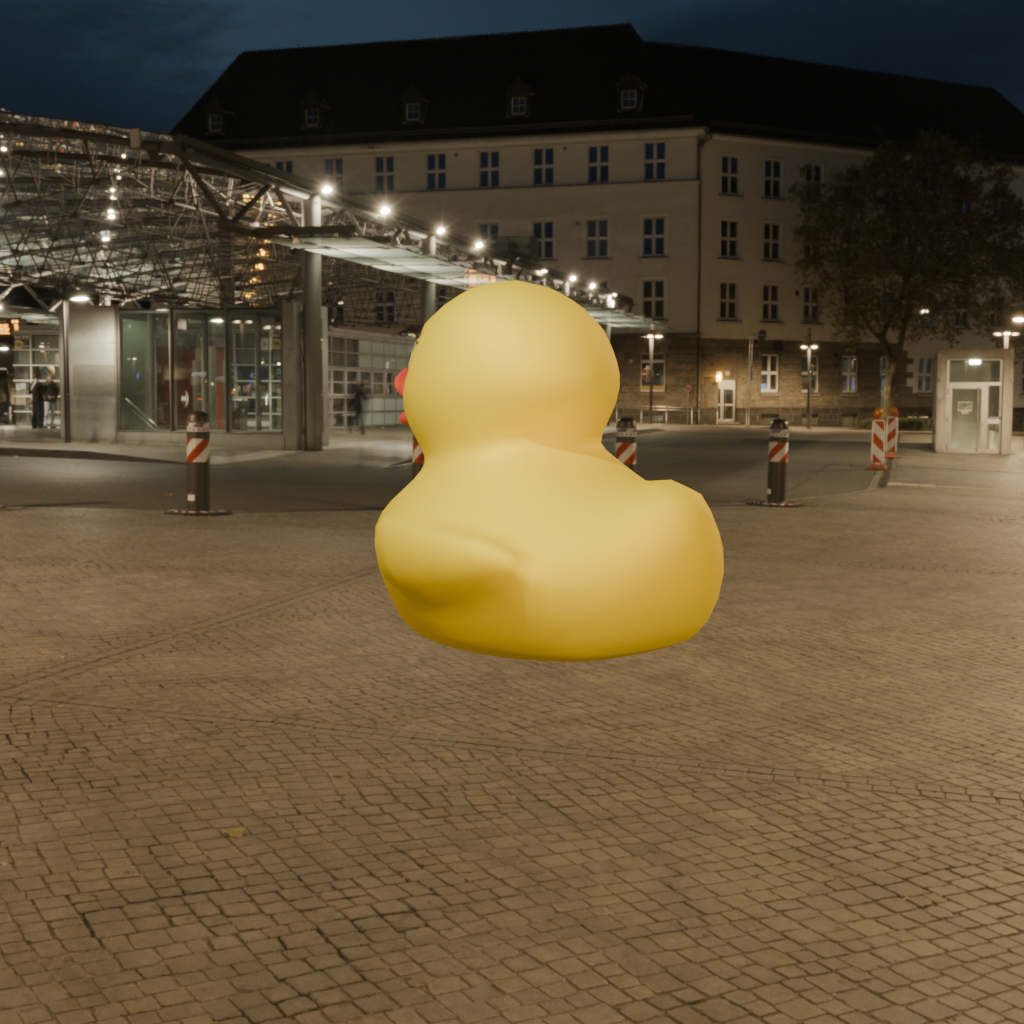
an image of a yellow rubber duck seen from <back_left> in a city square with illuminated trees at night.